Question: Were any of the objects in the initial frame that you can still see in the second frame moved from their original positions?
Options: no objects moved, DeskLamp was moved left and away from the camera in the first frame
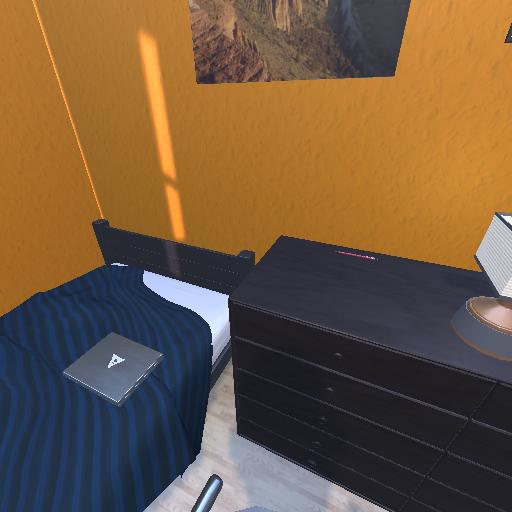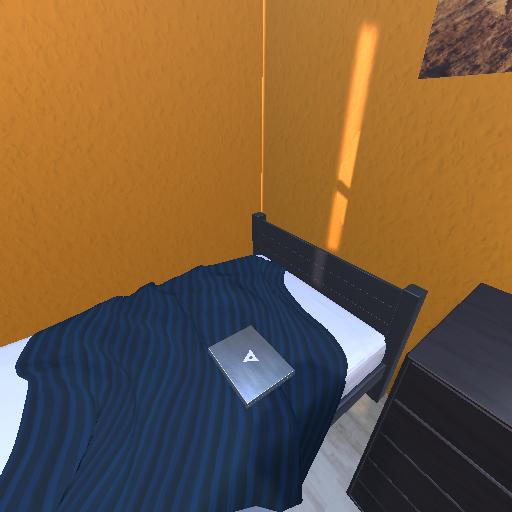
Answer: no objects moved